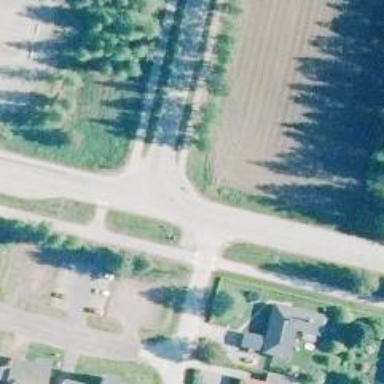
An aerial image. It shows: Cycleway.